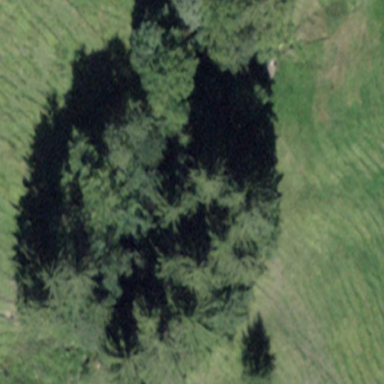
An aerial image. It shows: Forest area.